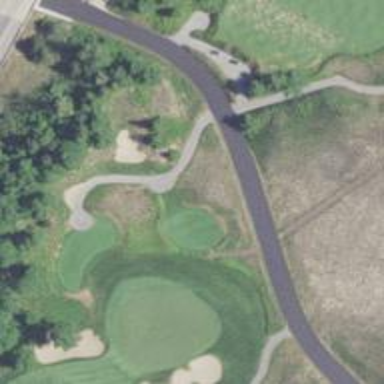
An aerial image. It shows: Path for both road and golf.